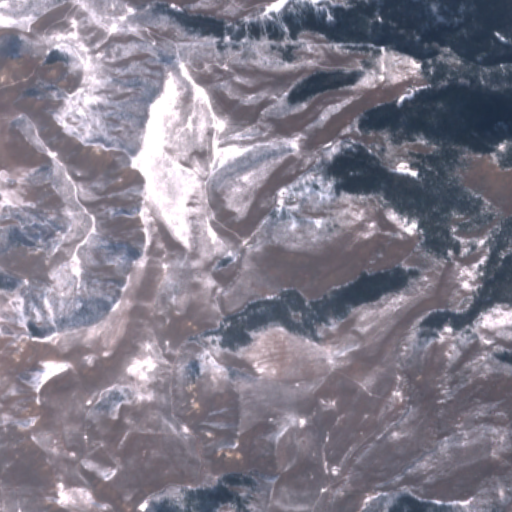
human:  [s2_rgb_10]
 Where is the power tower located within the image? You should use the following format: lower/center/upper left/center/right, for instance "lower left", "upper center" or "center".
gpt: The power tower is located in the lower left of the image.
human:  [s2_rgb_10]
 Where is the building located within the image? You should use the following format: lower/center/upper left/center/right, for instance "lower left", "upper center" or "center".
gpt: The building is located in the lower right of the image.
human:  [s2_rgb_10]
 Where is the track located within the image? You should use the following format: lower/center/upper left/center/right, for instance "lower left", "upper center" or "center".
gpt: There is no track in the image.